Brain MRI, t2w sequence, axial 2D slice.
Patient: age 34, sex F, weight 95 kg, height 1.95 m
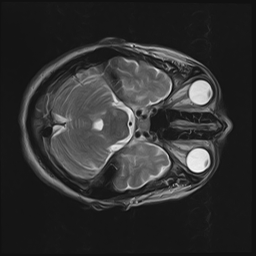